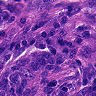
Metastatic tissue present: yes